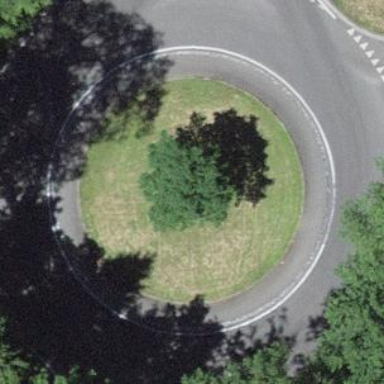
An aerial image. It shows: Tertiary road that leads to roundabout.